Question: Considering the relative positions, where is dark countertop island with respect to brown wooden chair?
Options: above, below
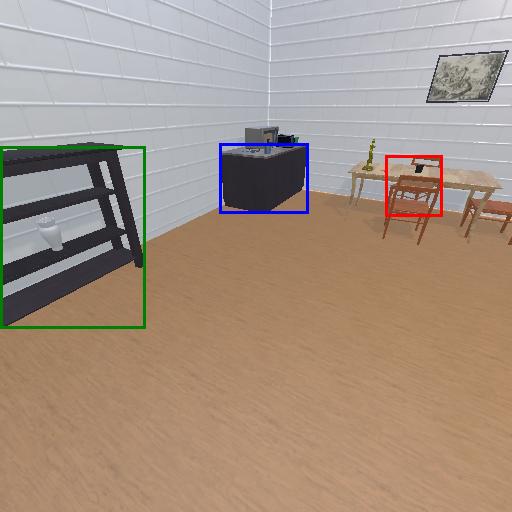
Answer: above